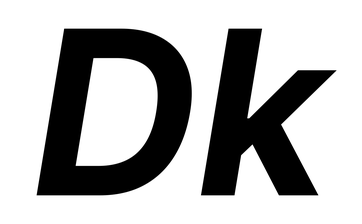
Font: Inter-Italic_Bold_Italic